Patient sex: M
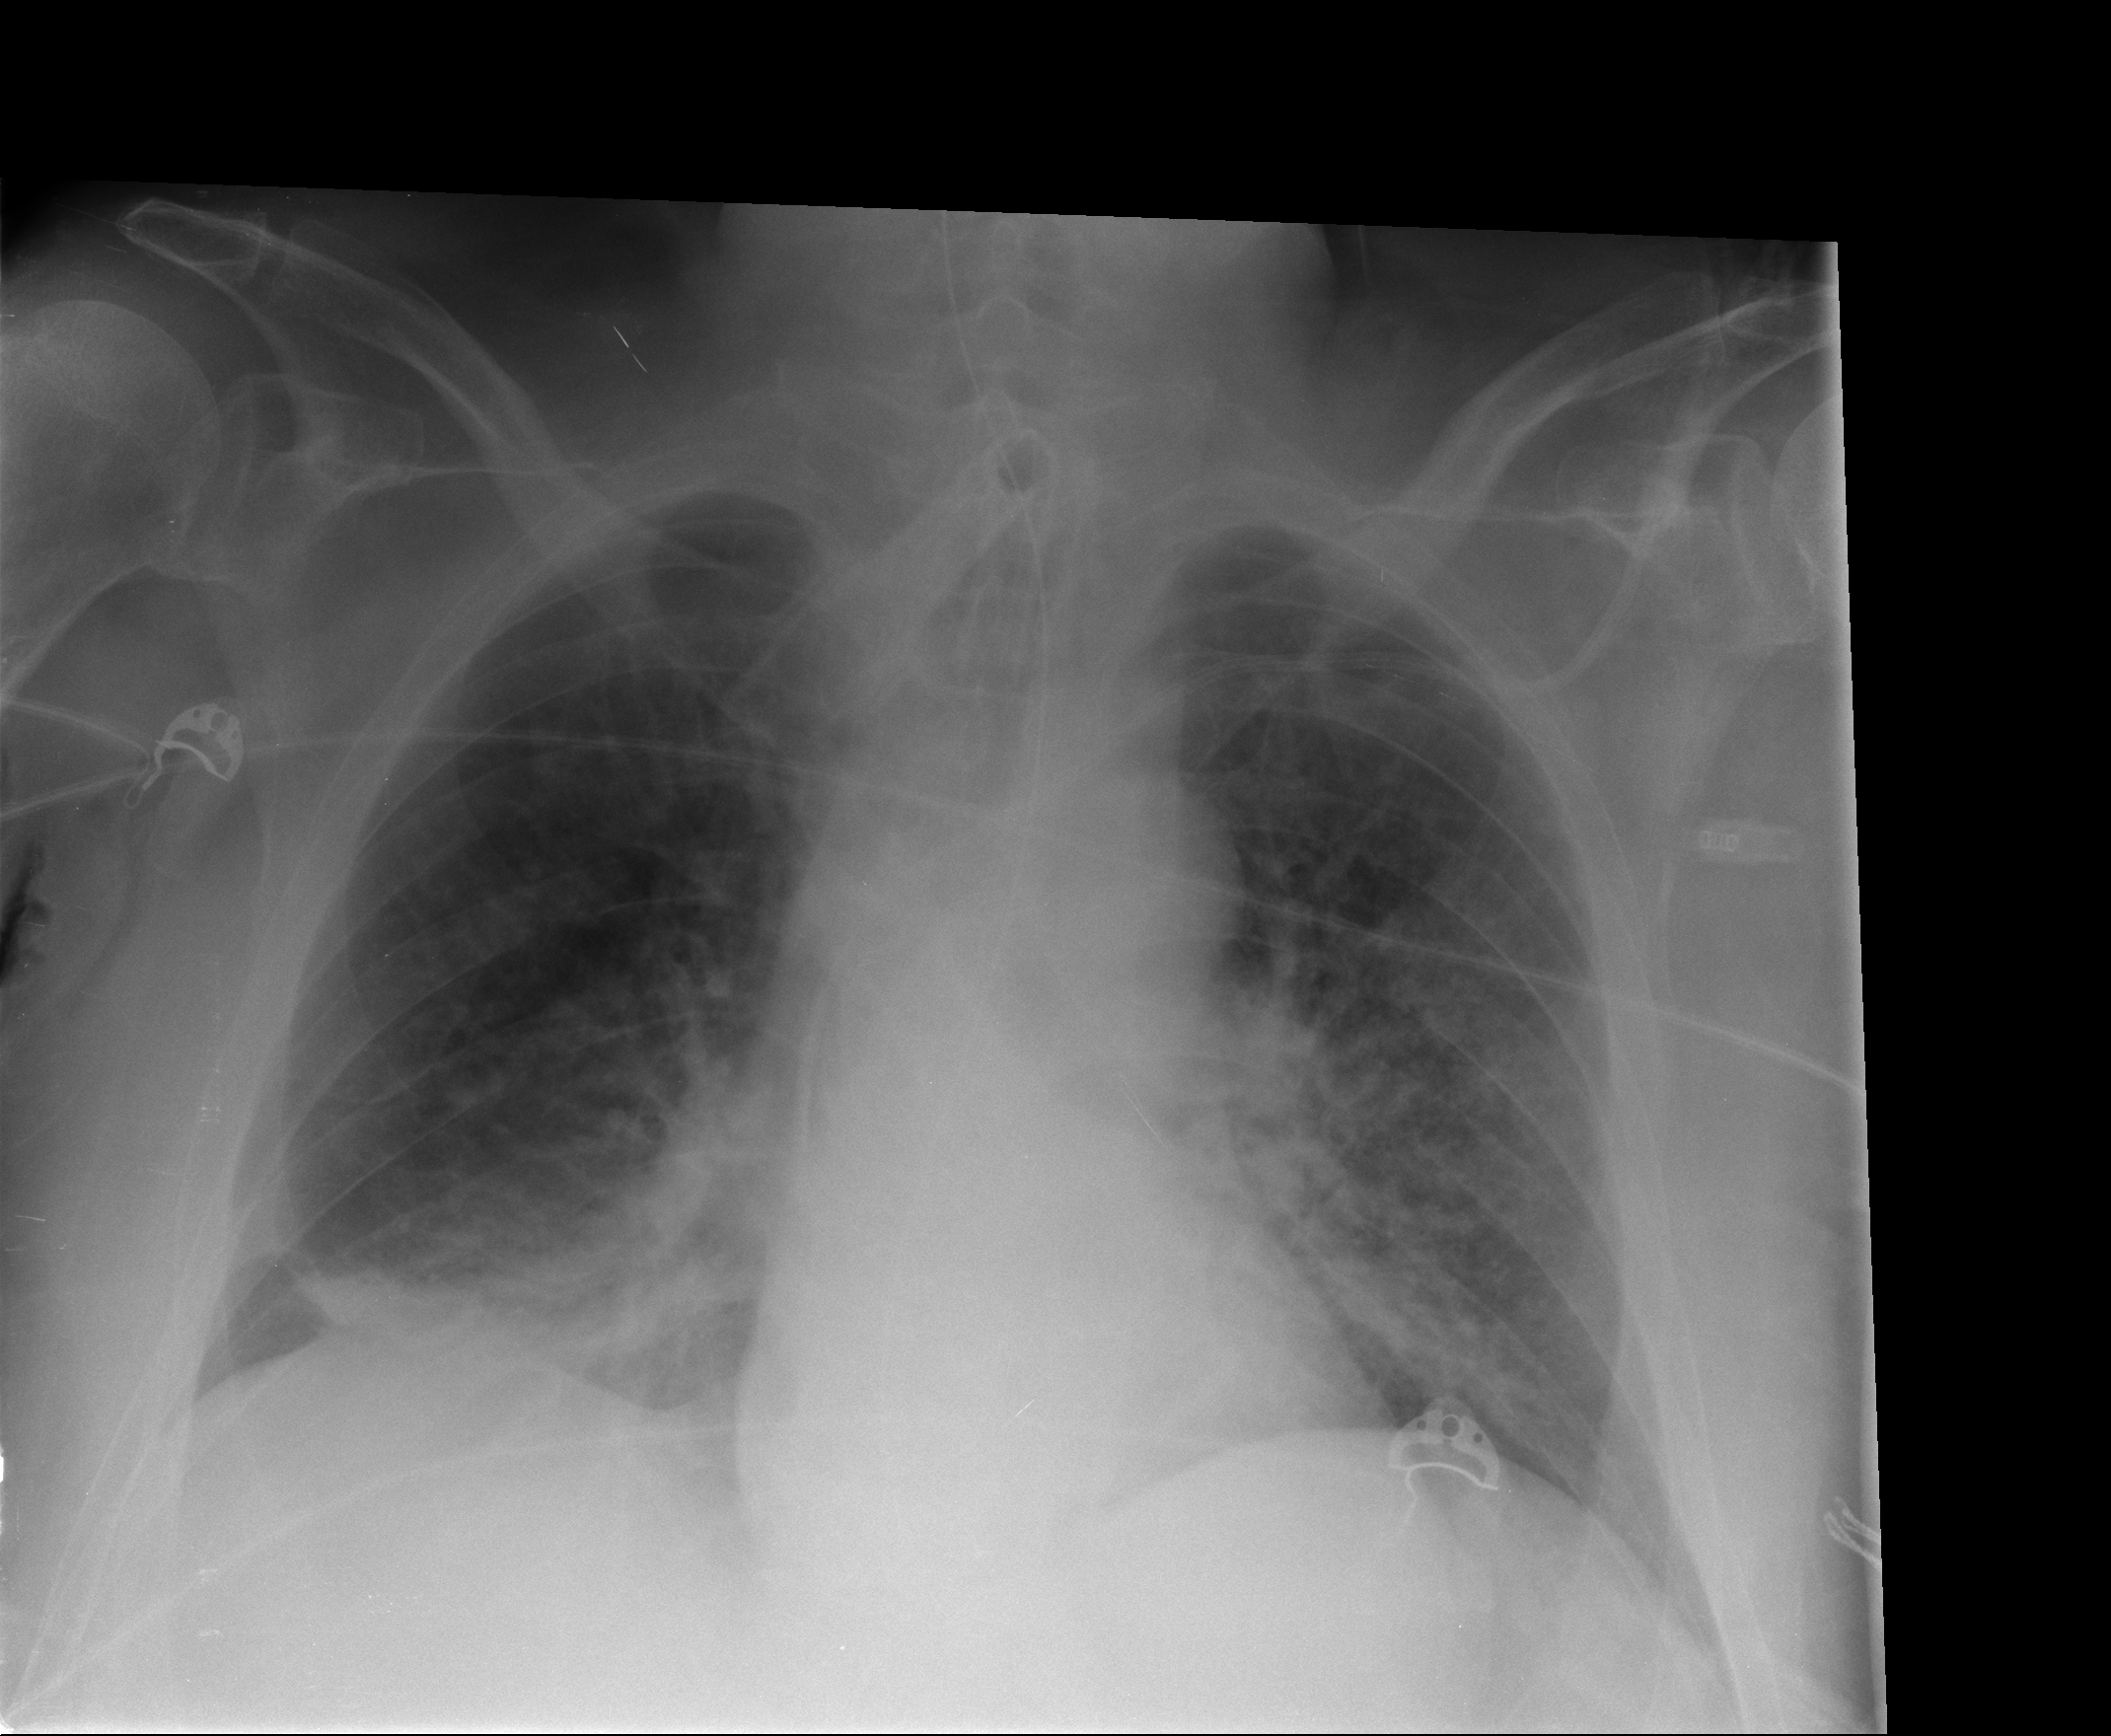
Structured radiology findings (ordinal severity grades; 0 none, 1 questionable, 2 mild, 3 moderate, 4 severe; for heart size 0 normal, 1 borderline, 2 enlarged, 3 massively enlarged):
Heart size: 0
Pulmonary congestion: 2
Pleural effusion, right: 2
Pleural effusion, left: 0
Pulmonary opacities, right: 2
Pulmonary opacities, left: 2
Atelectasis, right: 2
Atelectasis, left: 0